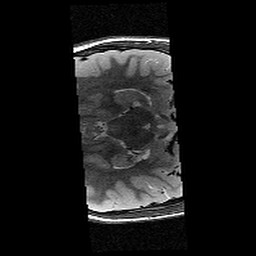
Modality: T2w
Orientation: axial
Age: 12
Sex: male
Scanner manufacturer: siemens
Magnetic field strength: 3 T
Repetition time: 7.7 s
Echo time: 0.067 s